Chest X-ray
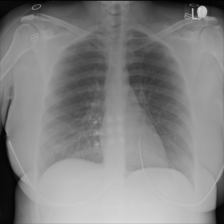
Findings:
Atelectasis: negative
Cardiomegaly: negative
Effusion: negative
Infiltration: negative
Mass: negative
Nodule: negative
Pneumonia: negative
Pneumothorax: negative
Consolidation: negative
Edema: negative
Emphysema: negative
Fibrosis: negative
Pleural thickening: negative
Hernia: negative